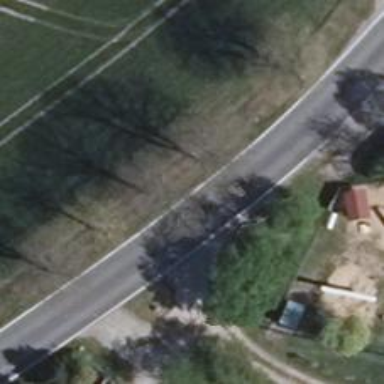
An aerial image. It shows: Secondary road with asphalt surface.